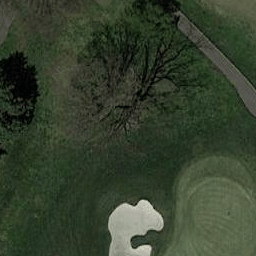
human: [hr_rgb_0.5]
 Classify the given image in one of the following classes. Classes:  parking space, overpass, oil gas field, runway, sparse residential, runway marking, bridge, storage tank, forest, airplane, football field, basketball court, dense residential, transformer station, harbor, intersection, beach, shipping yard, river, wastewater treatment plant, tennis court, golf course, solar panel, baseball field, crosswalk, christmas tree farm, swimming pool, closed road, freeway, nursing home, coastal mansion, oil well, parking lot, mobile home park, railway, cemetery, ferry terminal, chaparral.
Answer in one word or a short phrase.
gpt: golf course